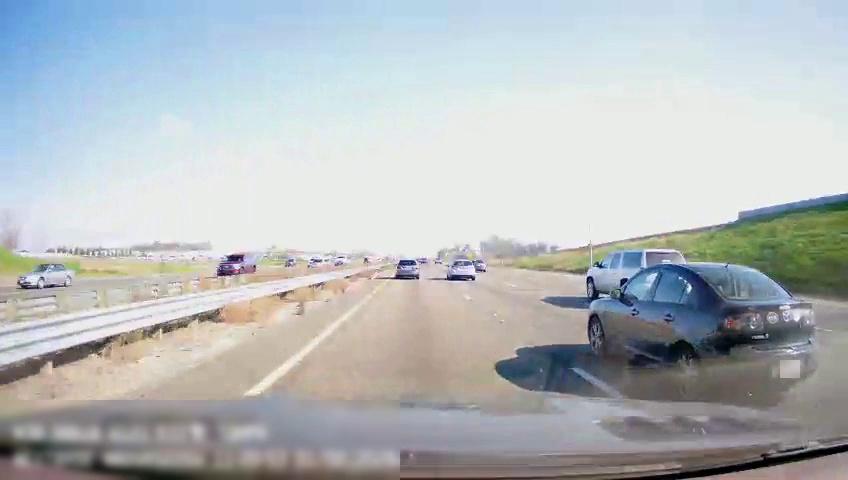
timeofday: Day
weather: Sunny
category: Drivable Space
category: Drivable Space
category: Vehicles | Car
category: Vehicles | SUV
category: Vehicles | Car
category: Vehicles | Car
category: Vehicles | Car
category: Vehicles | Car
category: Vehicles | SUV
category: Vehicles | Car
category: Vehicles | Truck
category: Vehicles | Car
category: Vehicles | SUV
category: Lanes | Current Lane
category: Lanes | Current Lane
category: Lanes | Alternate Lane
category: Lanes | Alternate Lane